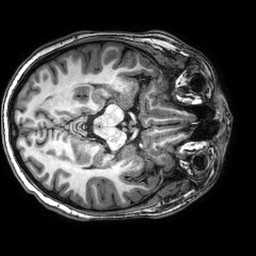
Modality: T1w
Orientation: axial
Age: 20
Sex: male
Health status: healthy